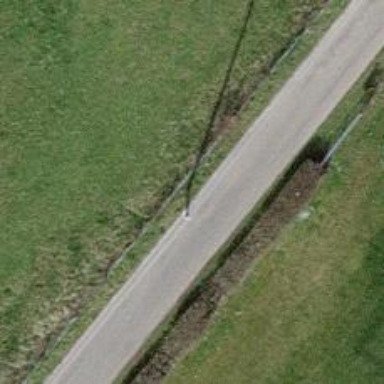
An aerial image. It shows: Power pole.